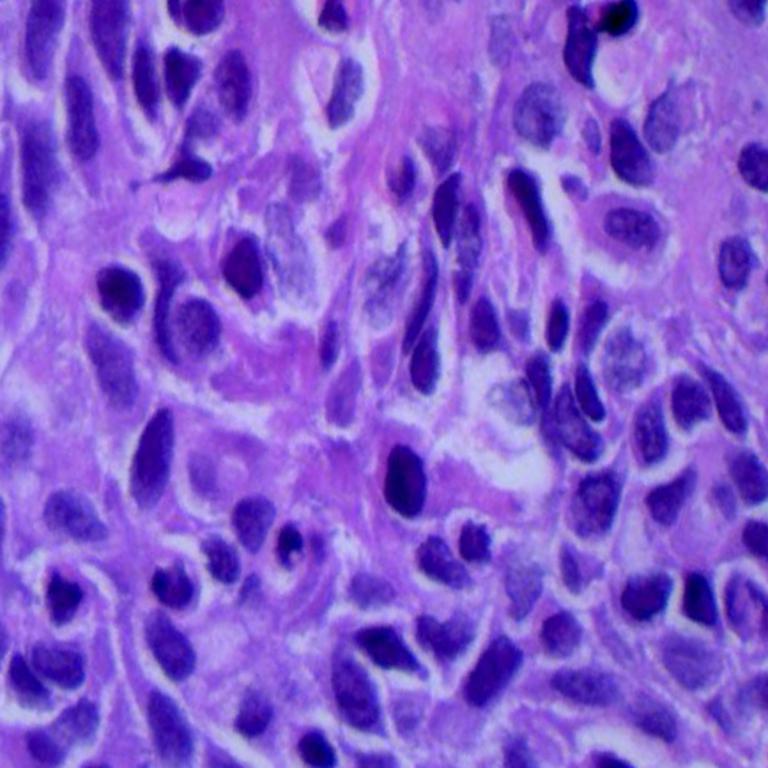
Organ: lung
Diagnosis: squamous carcinomas